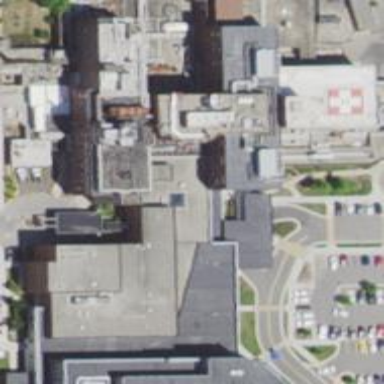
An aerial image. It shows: Healthcare facility identified as hospital.